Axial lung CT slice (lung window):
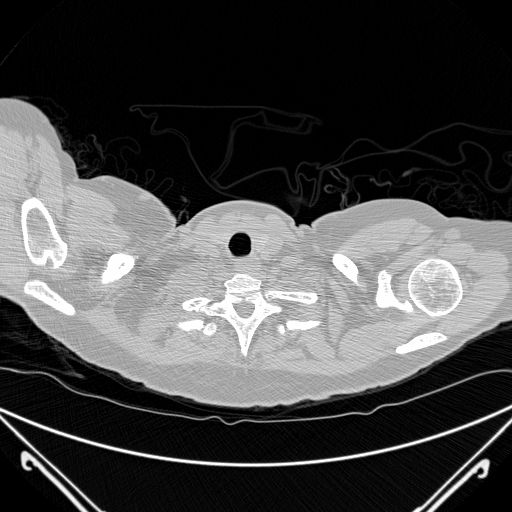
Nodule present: no